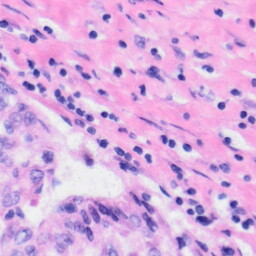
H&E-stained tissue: Liver